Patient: sex M, age 37
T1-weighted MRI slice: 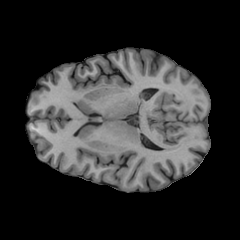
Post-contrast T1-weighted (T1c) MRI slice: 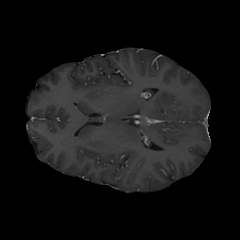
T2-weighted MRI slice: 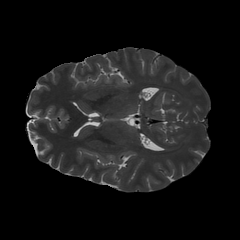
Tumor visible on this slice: no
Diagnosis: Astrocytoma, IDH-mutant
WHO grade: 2